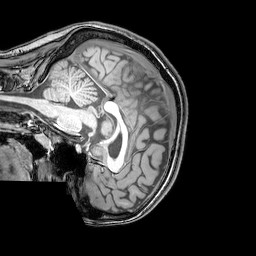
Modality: T1w
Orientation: sagittal
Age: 20
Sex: female
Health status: healthy
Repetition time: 0.081 s
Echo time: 0.037 s